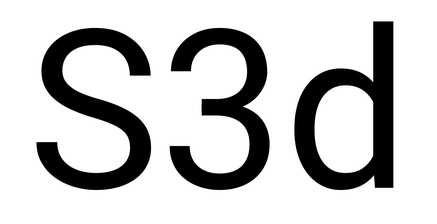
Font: Roboto_Regular